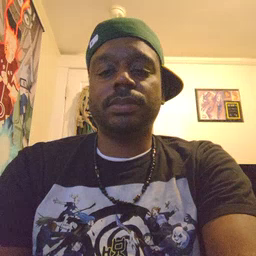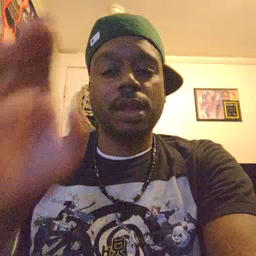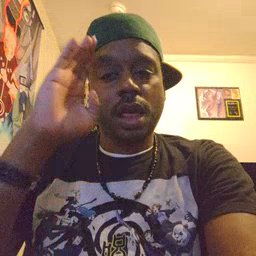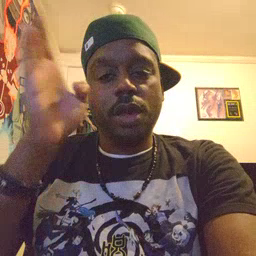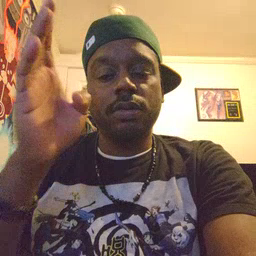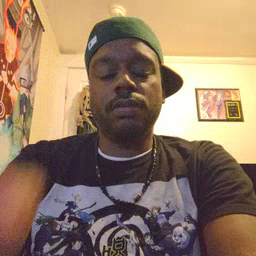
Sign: hello